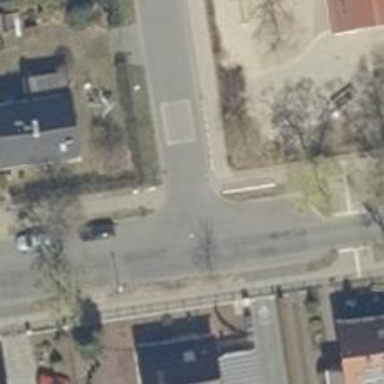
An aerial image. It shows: Unmarked crossing on the road.